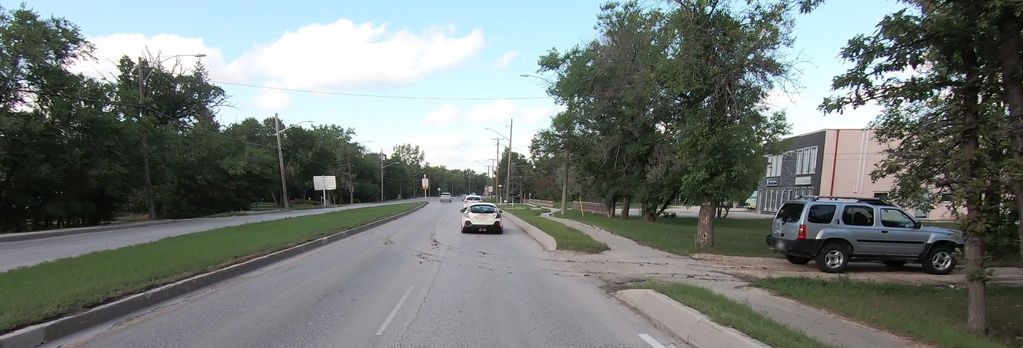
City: winnipeg